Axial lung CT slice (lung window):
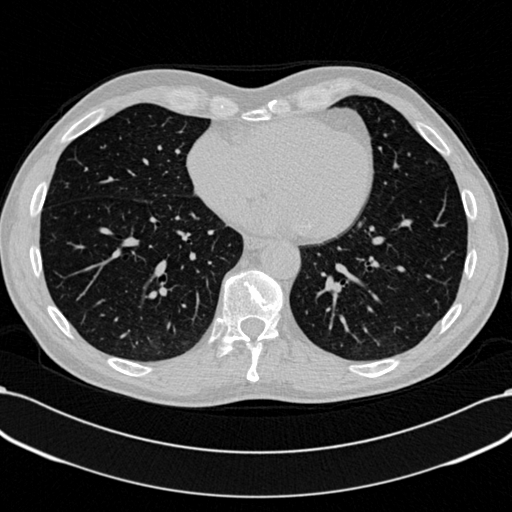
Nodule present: no